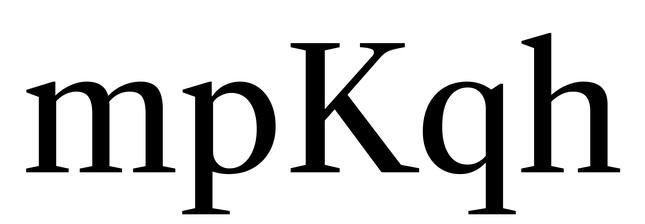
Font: LibreCaslonText_Regular